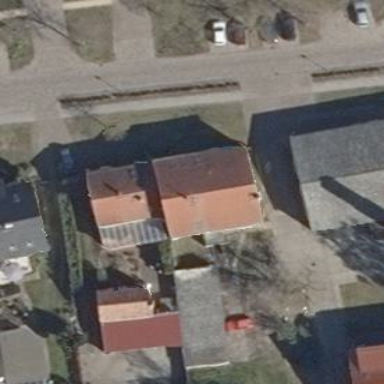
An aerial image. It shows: Detached house with gabled roof made of red roof tiles.